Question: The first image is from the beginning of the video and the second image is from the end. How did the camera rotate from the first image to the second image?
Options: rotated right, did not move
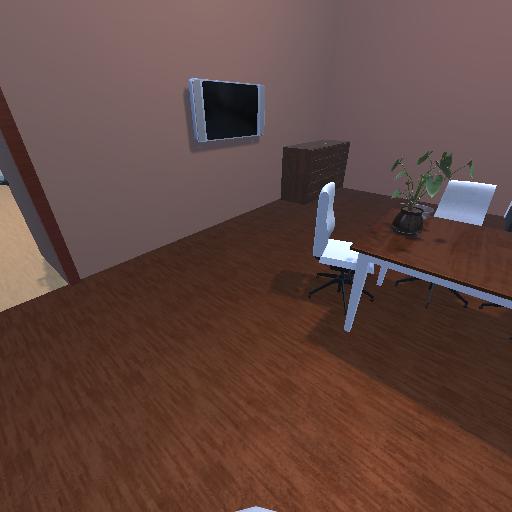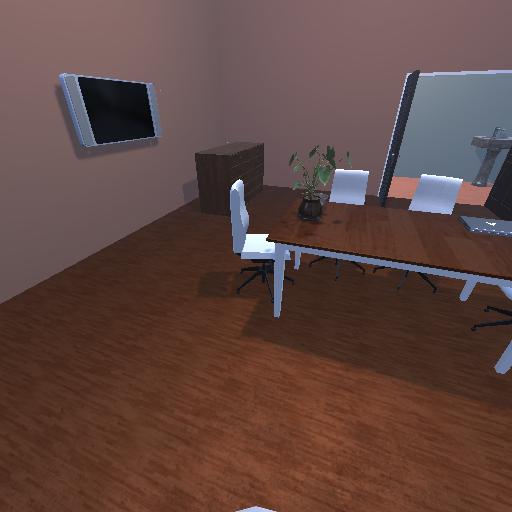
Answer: rotated right